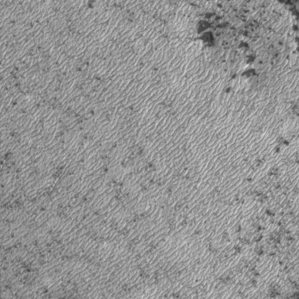
Label: frost